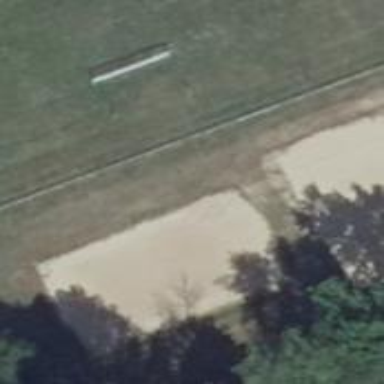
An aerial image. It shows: Pitch used for beach volleyball.